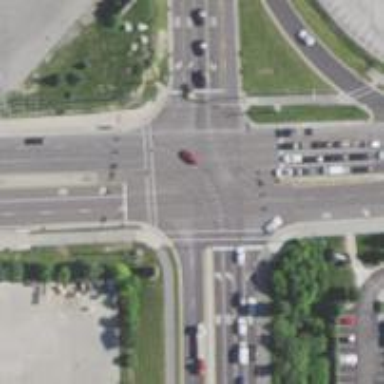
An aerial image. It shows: Crossing on asphalt cycleway.